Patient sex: M
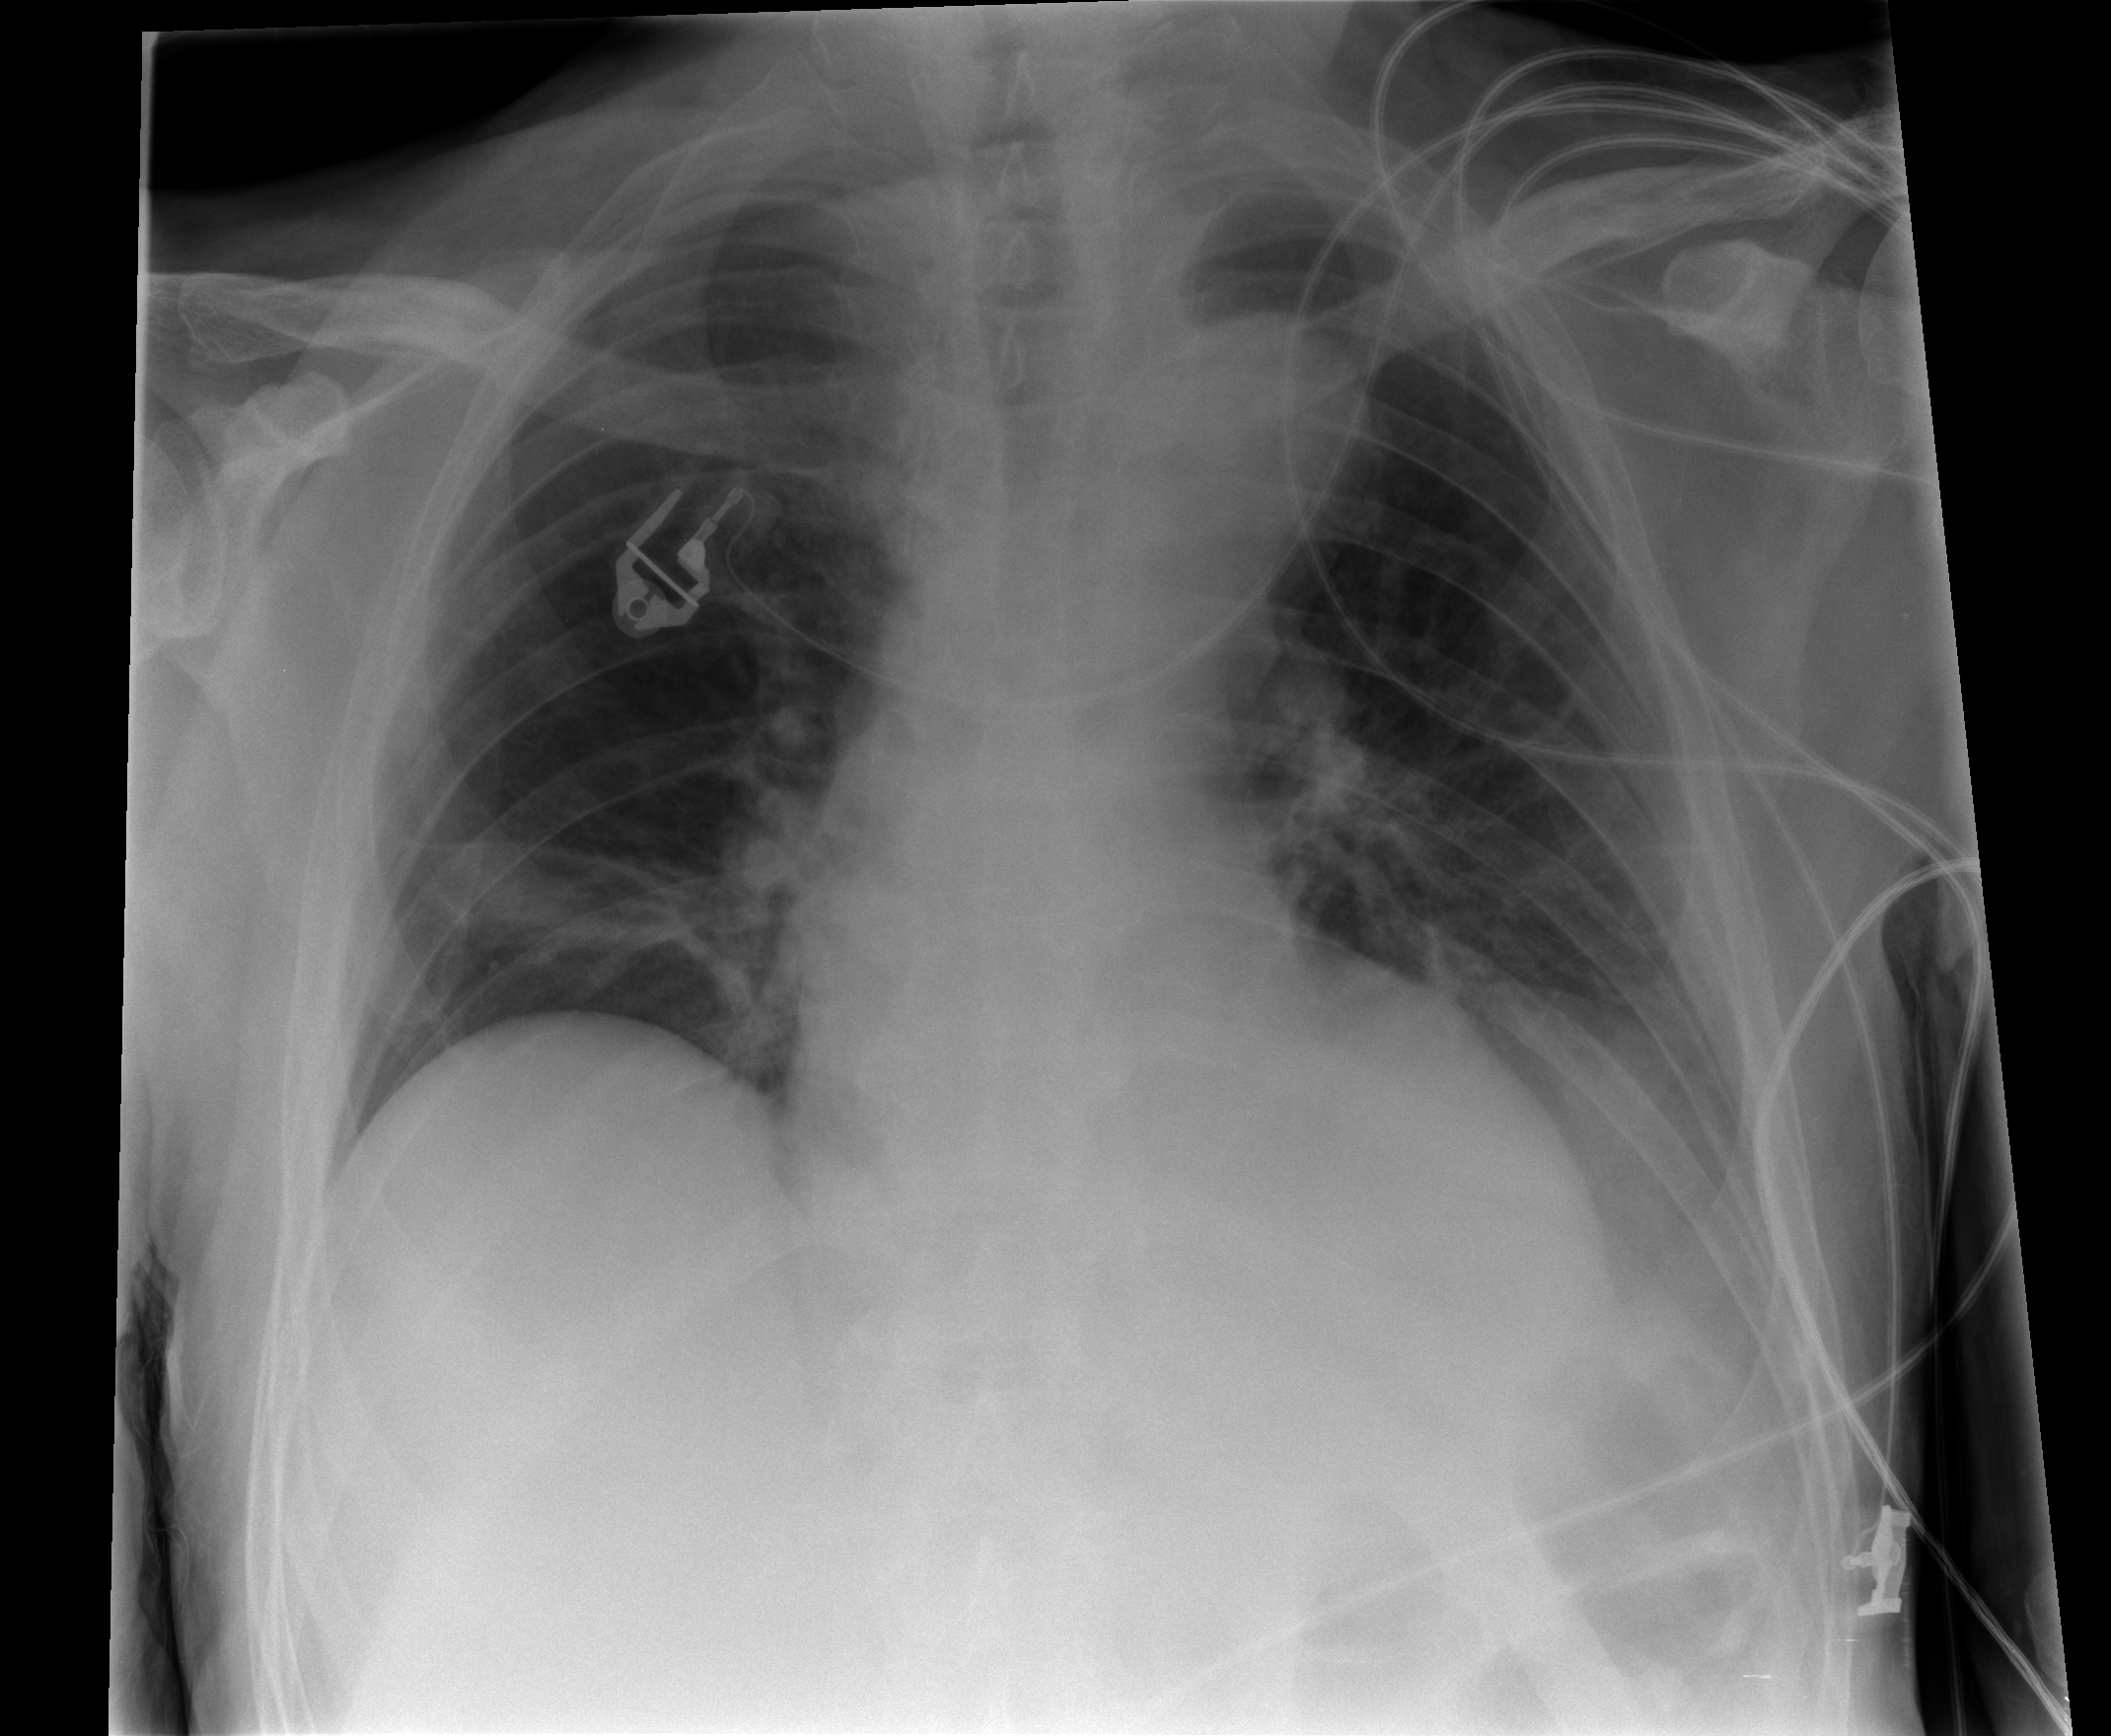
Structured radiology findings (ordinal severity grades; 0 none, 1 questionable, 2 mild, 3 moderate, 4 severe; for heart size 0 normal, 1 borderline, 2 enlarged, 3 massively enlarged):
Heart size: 0
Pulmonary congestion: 0
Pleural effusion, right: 0
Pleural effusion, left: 0
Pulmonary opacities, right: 0
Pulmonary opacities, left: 0
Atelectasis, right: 2
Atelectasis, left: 2